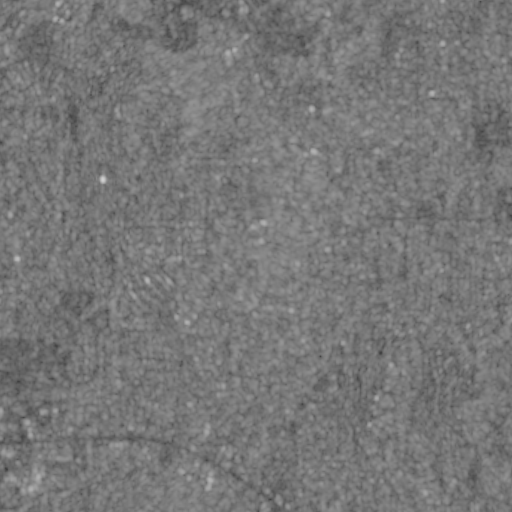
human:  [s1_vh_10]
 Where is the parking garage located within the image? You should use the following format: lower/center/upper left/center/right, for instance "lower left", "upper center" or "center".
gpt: The parking garage is located in the lower left of the image.
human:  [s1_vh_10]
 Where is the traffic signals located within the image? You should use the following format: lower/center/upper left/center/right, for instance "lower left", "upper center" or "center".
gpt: The traffic signals is located in the lower left of the image.
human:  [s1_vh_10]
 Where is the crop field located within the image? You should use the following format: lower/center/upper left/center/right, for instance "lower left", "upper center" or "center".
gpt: There is no crop field in the image.

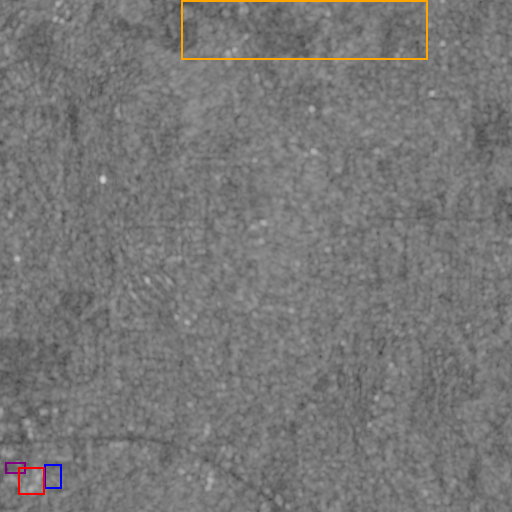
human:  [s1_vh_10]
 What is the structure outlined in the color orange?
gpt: The structure outlined in orange is a park.
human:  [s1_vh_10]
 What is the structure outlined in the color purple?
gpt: The structure outlined in purple is a parking garage.
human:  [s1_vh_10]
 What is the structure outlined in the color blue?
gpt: The structure outlined in blue is a parking lot.
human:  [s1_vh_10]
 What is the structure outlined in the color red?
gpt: The structure outlined in red is a building.
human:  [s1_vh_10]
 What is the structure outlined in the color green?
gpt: There is no green outline.